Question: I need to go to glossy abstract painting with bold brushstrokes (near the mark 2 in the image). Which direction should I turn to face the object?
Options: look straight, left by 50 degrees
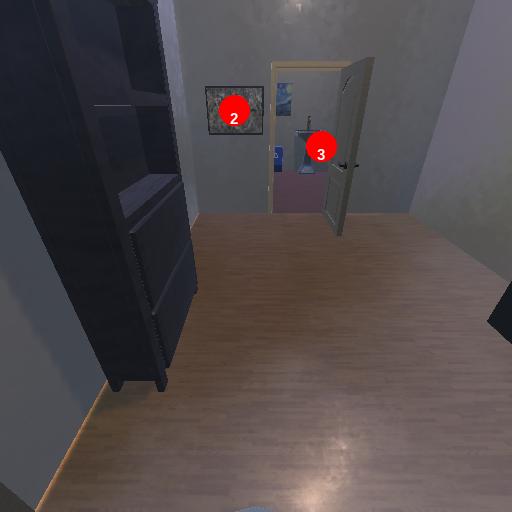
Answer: look straight